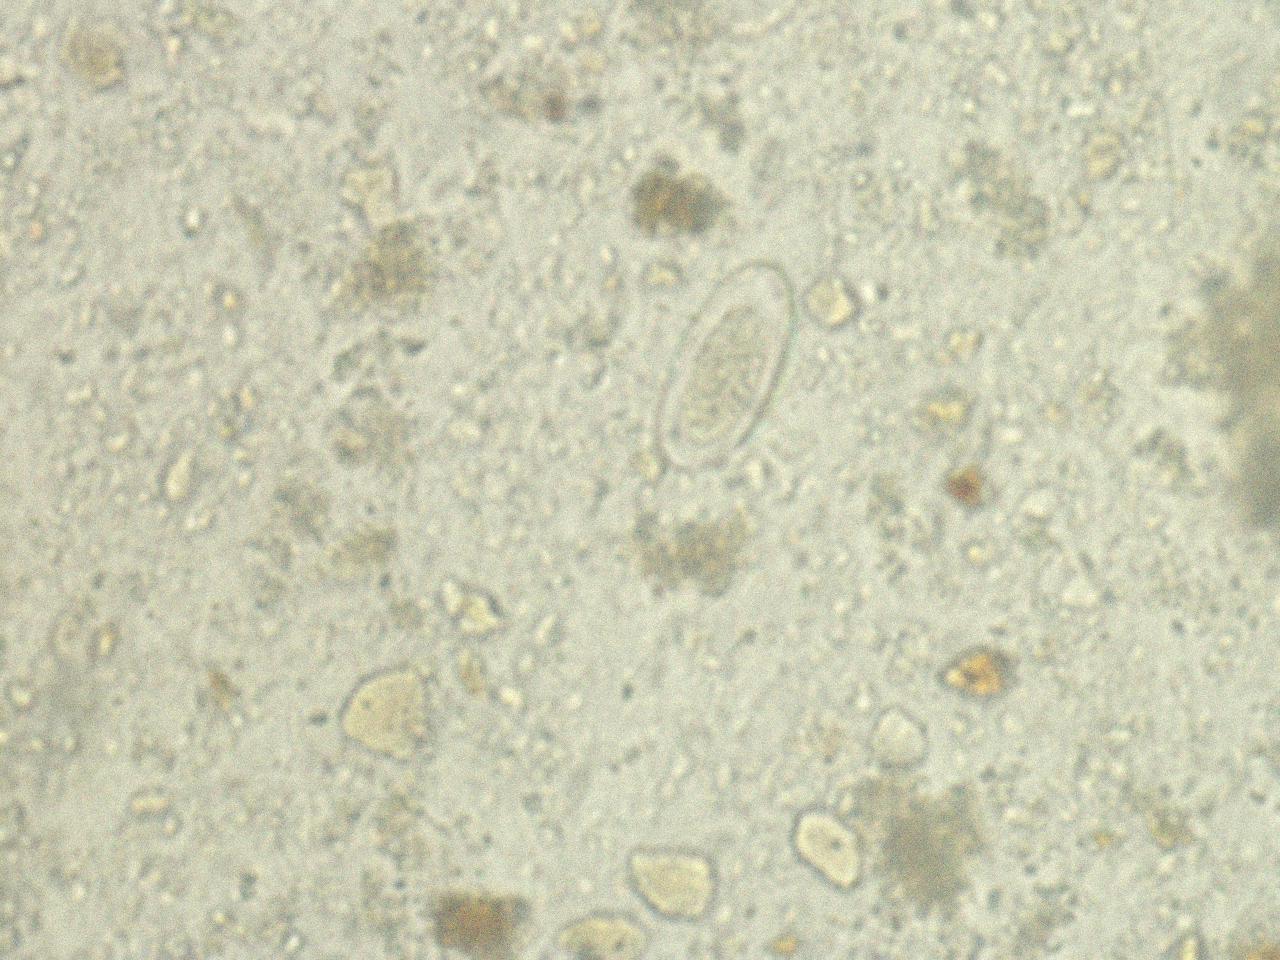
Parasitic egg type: Enterobius vermicularis